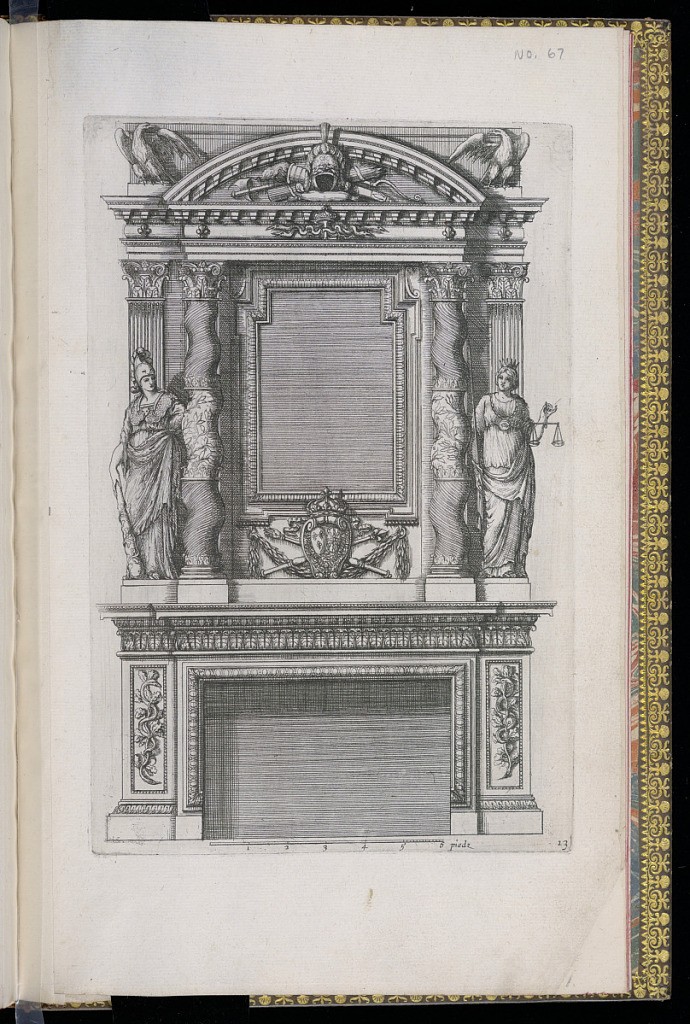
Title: Chimney Piece Design
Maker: D. Antoine Pierretz, French, active 1647
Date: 1647-55
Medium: Etching on laid paper
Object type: Print
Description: Design for a chimney piece (fireplace, mantel and overmantel) with classical motifs. The mantel features leaf, egg, and lamb's tongue repeat pattern moldings, flanked by foliate branches intertwined with snakes. The overmantel is decorated with French coat of arms, with a frame or mirror framed by an arched pediment with a trophy of arms and armor in the center and flanked by eagles, supported by Solomonic columns (spiraling twisting columns), fluted pilasters and two female standing statues, wearing armor (to the left) and holding balance scales (to the right). A scale below. The plate is numbered.